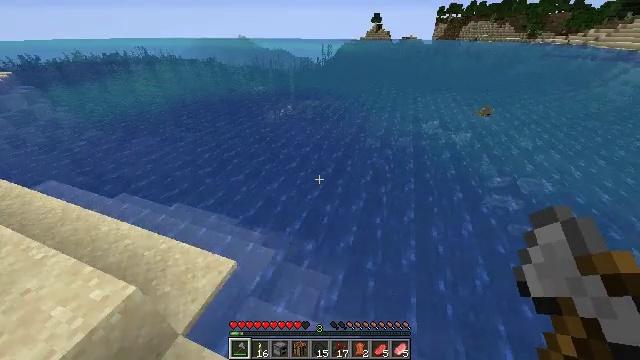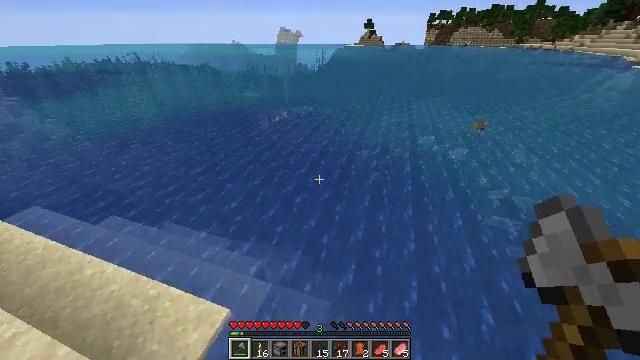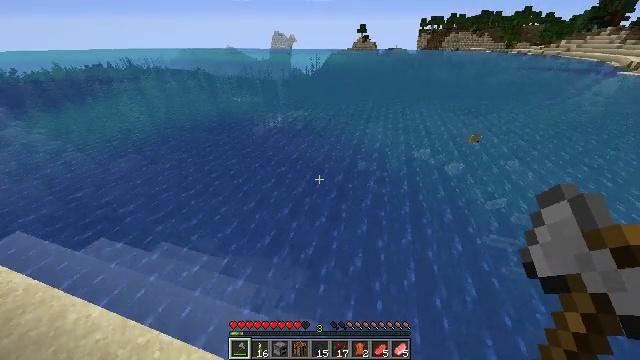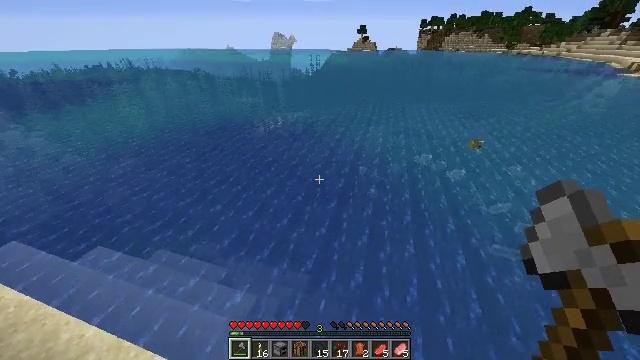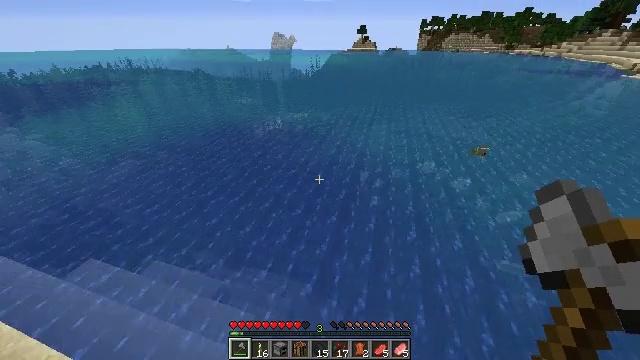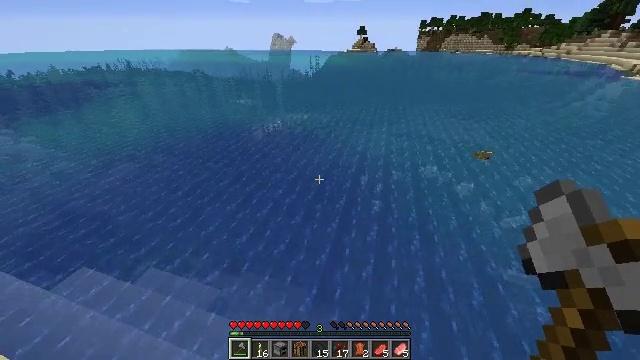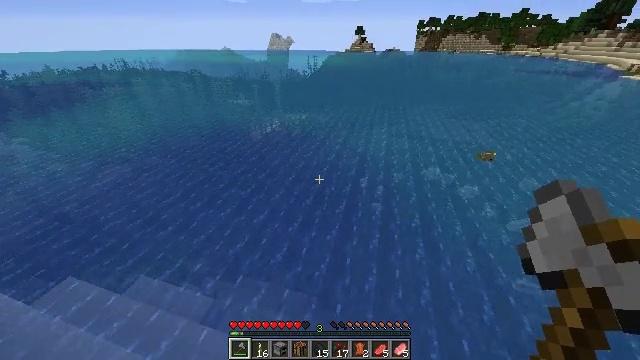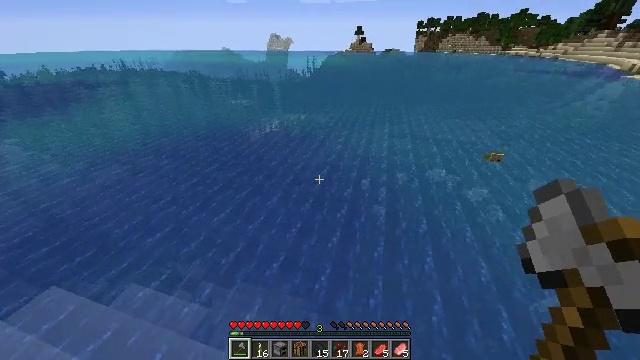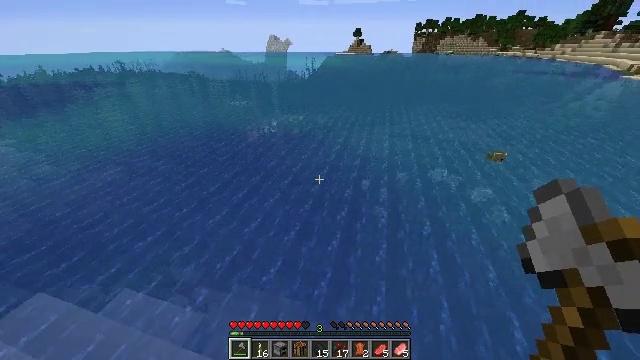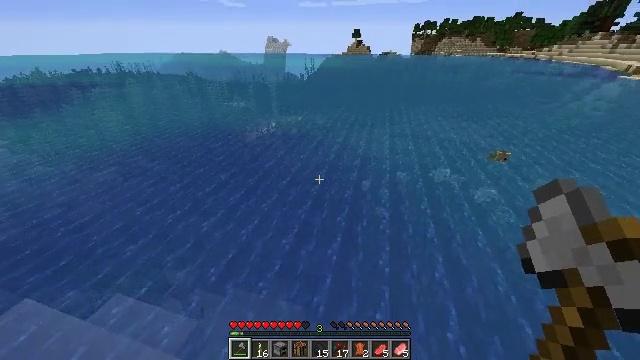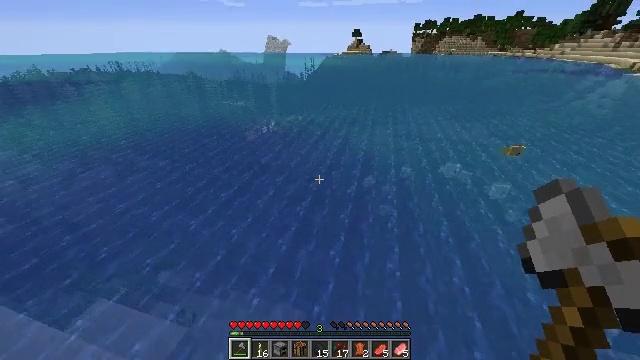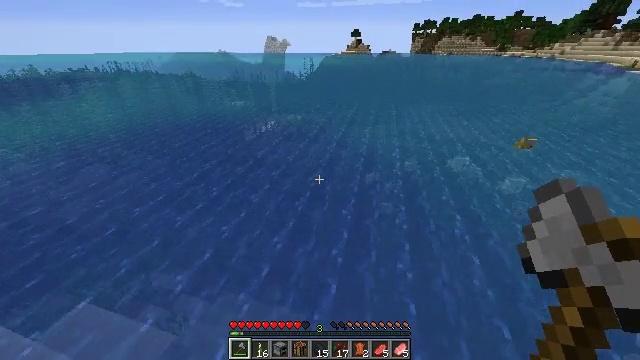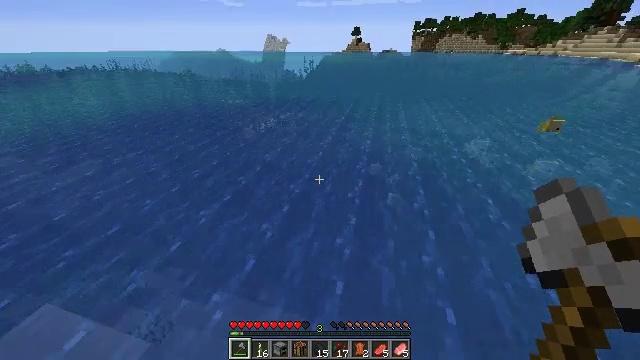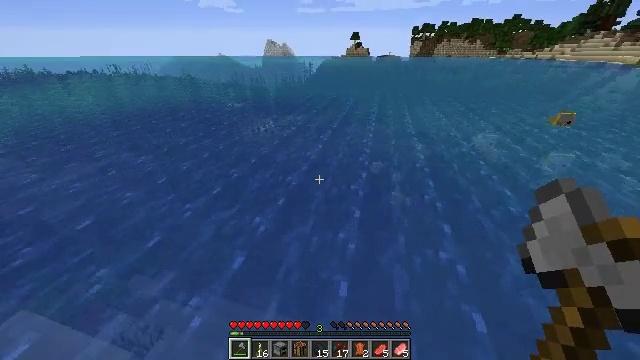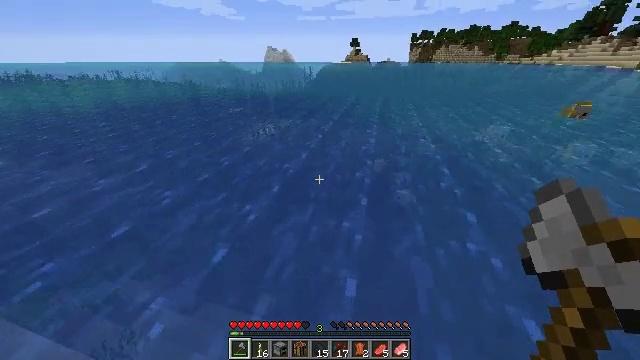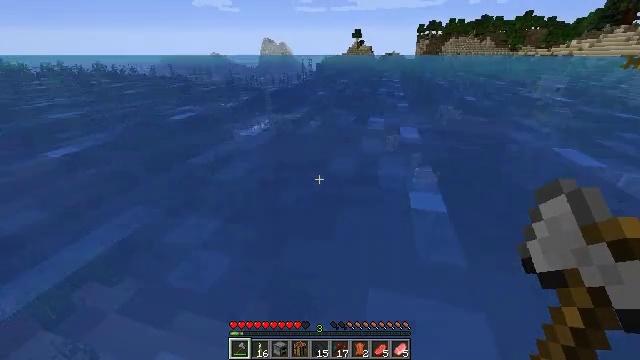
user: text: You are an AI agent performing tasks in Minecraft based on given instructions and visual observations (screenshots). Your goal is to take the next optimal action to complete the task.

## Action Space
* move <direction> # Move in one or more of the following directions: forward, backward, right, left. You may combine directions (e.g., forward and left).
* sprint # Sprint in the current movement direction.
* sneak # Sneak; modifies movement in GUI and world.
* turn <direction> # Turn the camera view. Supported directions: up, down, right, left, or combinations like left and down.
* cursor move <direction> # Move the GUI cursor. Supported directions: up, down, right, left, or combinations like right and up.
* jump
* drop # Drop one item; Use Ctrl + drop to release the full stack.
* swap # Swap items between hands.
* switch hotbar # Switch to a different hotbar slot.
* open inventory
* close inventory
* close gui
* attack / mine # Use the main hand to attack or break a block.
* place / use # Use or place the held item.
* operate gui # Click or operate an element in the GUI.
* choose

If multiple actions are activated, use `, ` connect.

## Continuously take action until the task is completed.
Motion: motion action
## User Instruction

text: Break the kelp plant in the ocean.
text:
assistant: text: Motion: move forward, sprint, turn right, jump
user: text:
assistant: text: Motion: move forward, sprint, turn right, jump
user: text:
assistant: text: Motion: move forward, sprint, jump
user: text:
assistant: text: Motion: move forward, sprint, jump
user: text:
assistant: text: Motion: move forward, sprint, jump
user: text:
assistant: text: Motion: move forward, sprint, jump
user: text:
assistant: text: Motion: move forward, sprint, jump
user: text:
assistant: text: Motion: move forward, sprint, jump
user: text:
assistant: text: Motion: move forward, sprint, jump
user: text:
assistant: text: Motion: move forward, sprint, jump
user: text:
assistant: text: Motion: move forward, sprint, jump
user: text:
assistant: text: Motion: move forward, sprint, jump
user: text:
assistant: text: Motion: move forward, sprint, turn up
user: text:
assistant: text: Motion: move forward, sprint, turn up
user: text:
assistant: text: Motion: move forward, sprint
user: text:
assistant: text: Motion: move forward, sprint, turn up
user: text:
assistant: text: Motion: move forward, sprint
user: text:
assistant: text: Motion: move forward, sprint
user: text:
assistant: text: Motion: move forward, sprint
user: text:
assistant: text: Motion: move forward, sprint
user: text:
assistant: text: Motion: move forward, sprint
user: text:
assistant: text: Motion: move forward, sprint, turn up
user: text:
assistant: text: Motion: move forward, sprint, turn left and up
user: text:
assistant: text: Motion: move forward, sprint, turn left and up
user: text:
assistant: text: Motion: move forward, sprint, turn up
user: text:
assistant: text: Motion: move forward, sprint
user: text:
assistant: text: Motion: move forward, sprint
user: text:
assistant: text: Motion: move forward, sprint
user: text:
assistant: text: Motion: move forward, sprint
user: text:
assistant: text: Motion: move forward, sprint